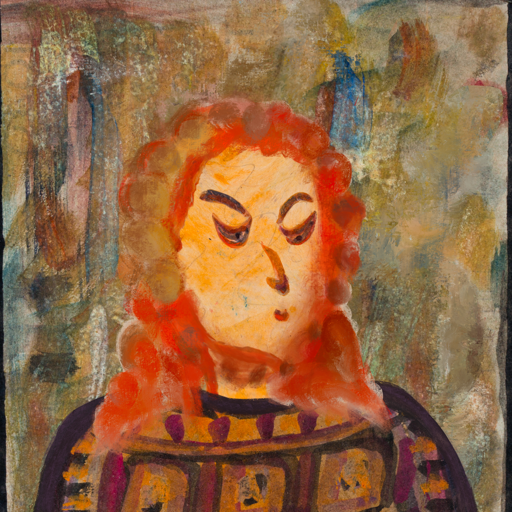
Background: Pipe, Head And Neck Side: Experience, Face Side: Hypocrite, Bust: Doll, Hair Side: Rupkatha, Head Accessory: Blank, Second Necklace: Blank, Necklace: Blank, Baby: Blank